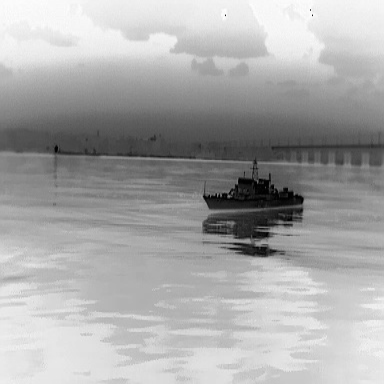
There is a warship in the infrared image.